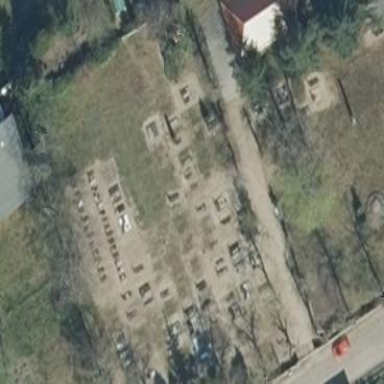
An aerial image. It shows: Cemetery.